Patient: sex M, age 71
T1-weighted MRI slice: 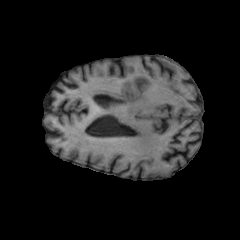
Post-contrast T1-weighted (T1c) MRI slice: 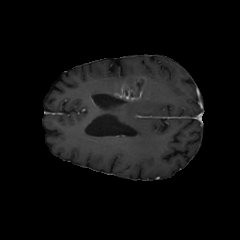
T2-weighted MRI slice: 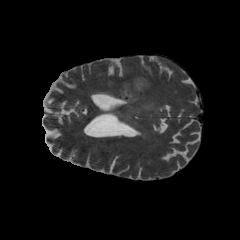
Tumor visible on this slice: yes
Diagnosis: Glioblastoma, IDH-wildtype
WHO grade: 4